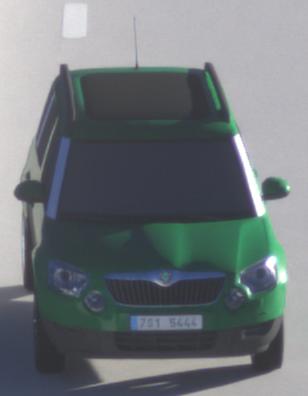
Make: Skoda
Model: Yeti 1.2 TSI
Detailed model: Yeti
Model produced from: 2009/11
Model produced until: 2011/10
Doors: 5
Color: green
Road condition: dry road
Daytime: sunrise or sunset
Contrast: high contrast